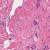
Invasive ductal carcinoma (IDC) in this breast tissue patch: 0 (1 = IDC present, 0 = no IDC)